Question: I wrote a simple program to change the background color randomly while printing "Happy Birthday!" to the screen, but I am seeing a spacing that is unwanted. How can I fix this?

Birthday.java
'''
import java.awt.event.ActionEvent;
import java.awt.event.ActionListener;
import javax.swing.JFrame;
import javax.swing.JPanel;
import javax.swing.SwingUtilities;
import javax.swing.Timer;
public class Birthday {
DrawString panel = new DrawString();
public Birthday() {
JFrame f = new JFrame();
f.setDefaultCloseOperation(JFrame.EXIT_ON_CLOSE);
f.add(panel);
f.setTitle("Happy Birthday!");
f.setLocation(10, 10);
f.setVisible(true);
f.setResizable(false);
f.pack();
Timer timer = new Timer(500, new ActionListener() {
@Override
public void actionPerformed(ActionEvent e) {
panel.repaint();
}
});
timer.start();
}
public static void main(String args[]) {
SwingUtilities.invokeLater(new Runnable() {
@Override
public void run() {
new Birthday();
}
});
}
}
'''
DrawString.java
'''
import java.awt.Color;
import java.awt.Dimension;
import java.awt.Font;
import java.awt.Graphics;
import javax.swing.JPanel;
public class DrawString extends JPanel {
@Override
public void paintComponent(Graphics g) {
super.paintComponent(g);
int width = getWidth();
int height = getHeight();
int x = 350;
int y = 250;
int red = random(0,255);
int green = random(0,255);
int blue = random(0,255);
Color black = new Color(0,0,0);
Color newColor = new Color(red,green,blue);
g.setColor(newColor);
g.fillRect(0,0,1000,500);
g.setColor(black);
g.setFont(new Font(null,Font.BOLD,40));
g.drawString("Happy Birthday!",x,y);
}
public static int random(int min, int max)
{
int range = max - min + 1;
int number = (int) (range * Math.random() + min);
return number;
}
@Override
public Dimension getPreferredSize() {
return new Dimension(1000, 500);
}
}
'''
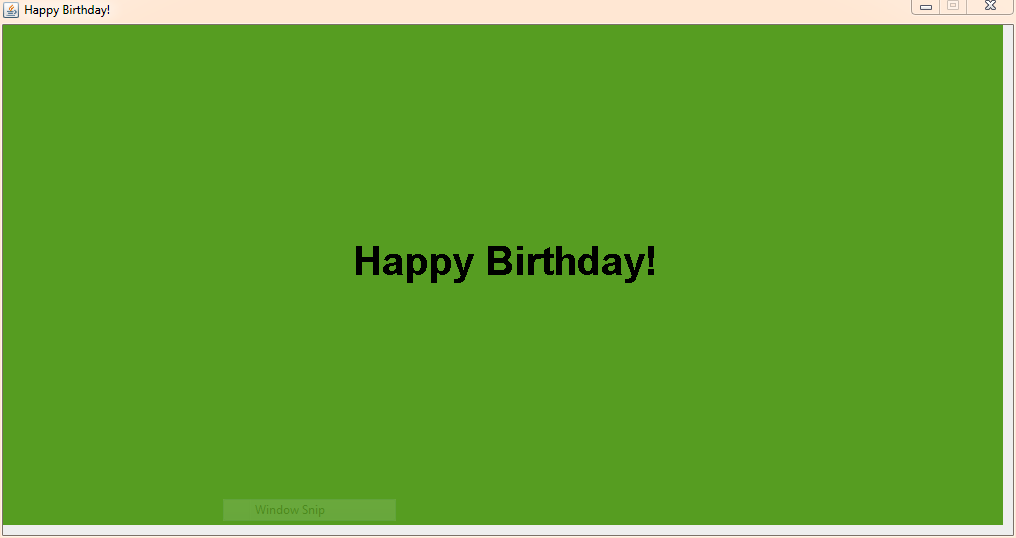
Answer: This has to do with the differences between a resizable and non-resizable frame border.
Because you've called 'setVisible' before calling 'setResizable', the window hasn't reacted to to the change in frame decorations...
Try calling 'setVisible' last, for example...
'''
f.setResizable(false);
f.pack();
f.setVisible(true);
'''
This is generally good advice for general UI creation, call 'setVisible' last after you've established the UI content and properties ;)